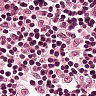
Metastatic tissue present: no